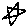
Label: star